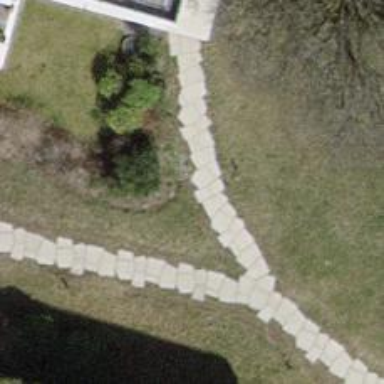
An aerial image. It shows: Footway surfaced with paving stones.